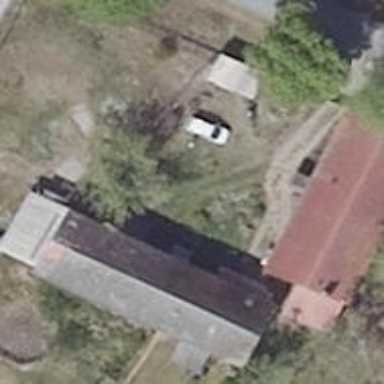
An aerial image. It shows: Kindergarten.